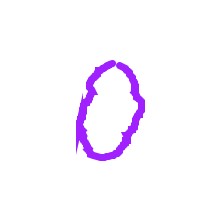
Shape: circle